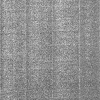
Atmospheric dust classification: dusty